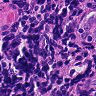
Metastatic tissue present: no